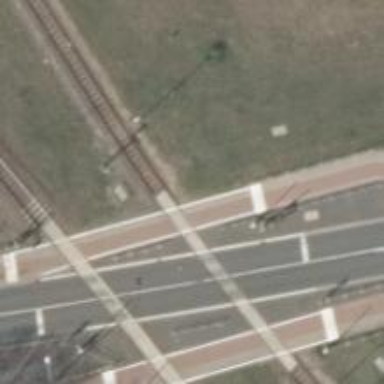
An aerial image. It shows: Crossing for the railway.